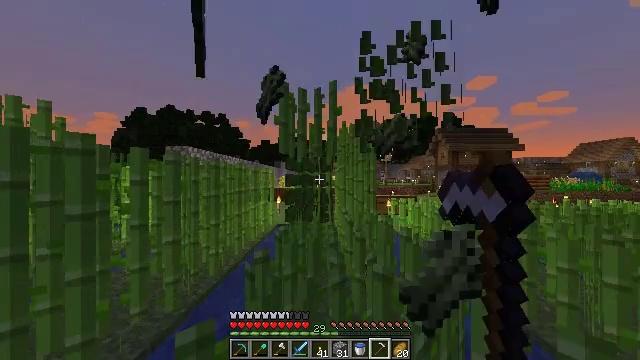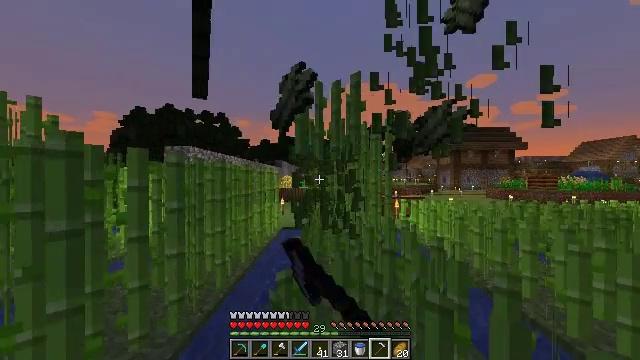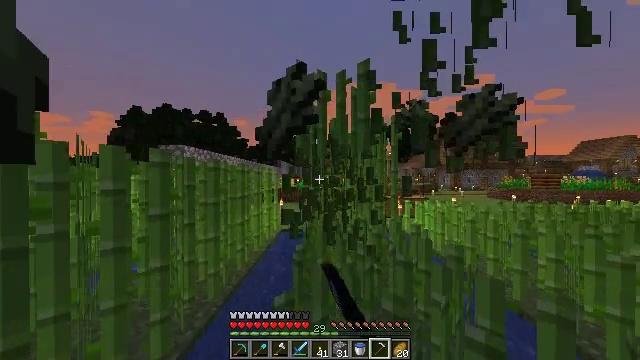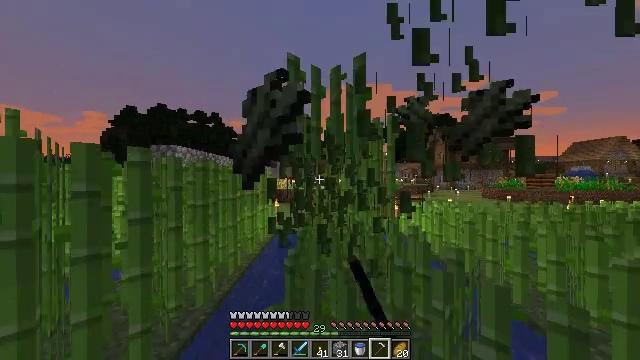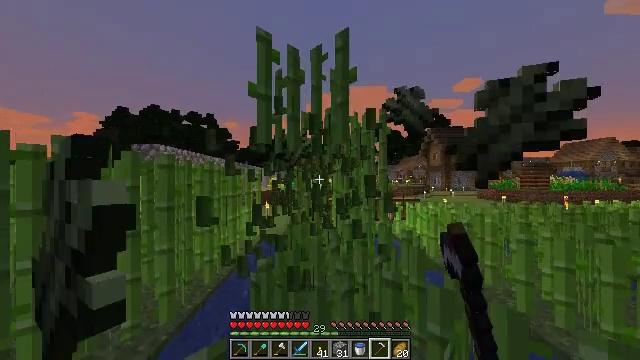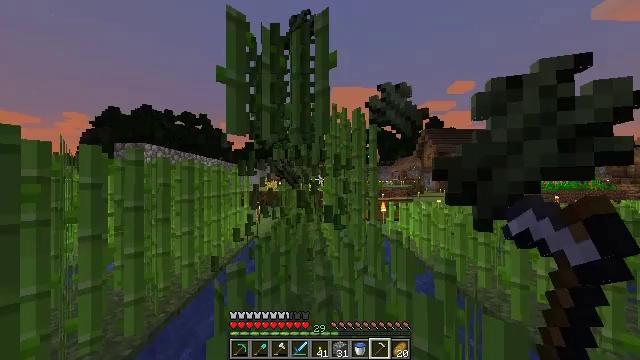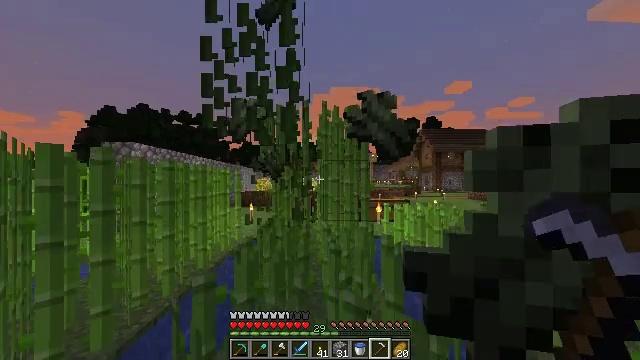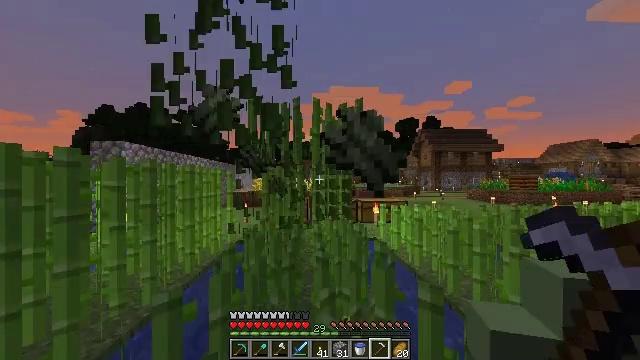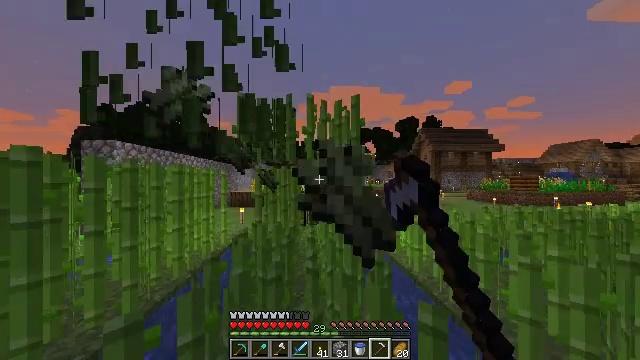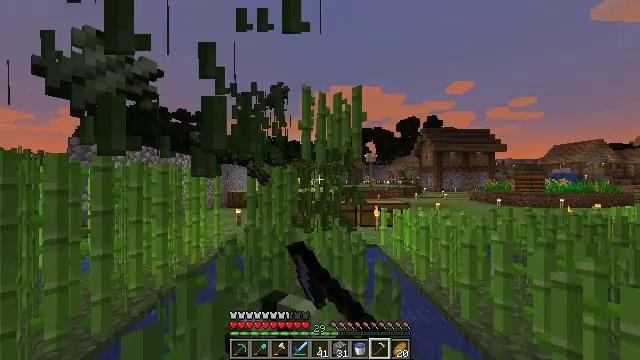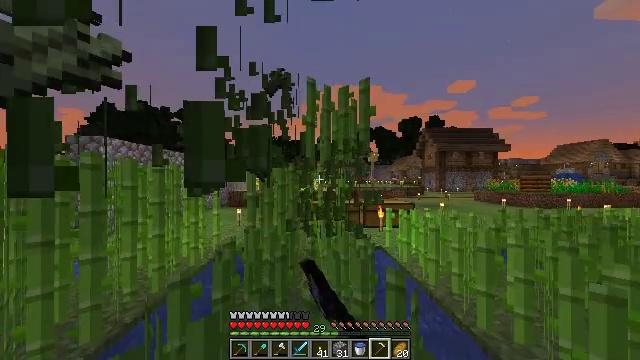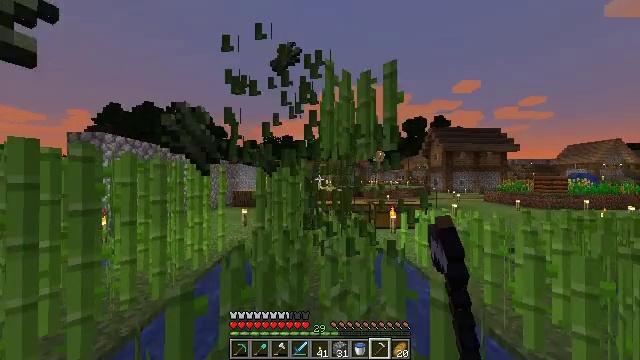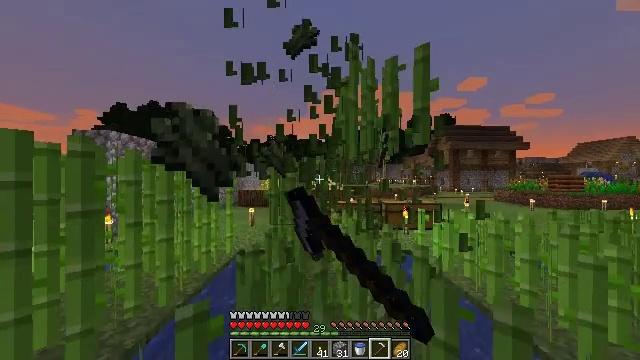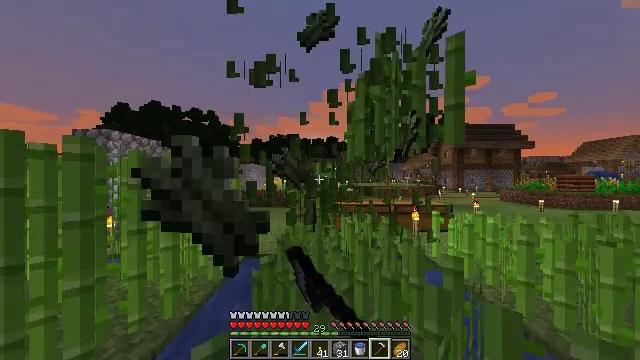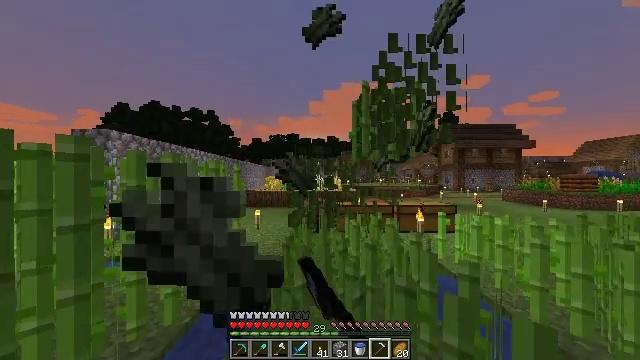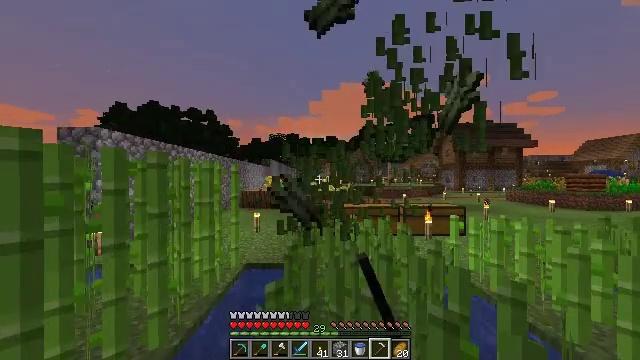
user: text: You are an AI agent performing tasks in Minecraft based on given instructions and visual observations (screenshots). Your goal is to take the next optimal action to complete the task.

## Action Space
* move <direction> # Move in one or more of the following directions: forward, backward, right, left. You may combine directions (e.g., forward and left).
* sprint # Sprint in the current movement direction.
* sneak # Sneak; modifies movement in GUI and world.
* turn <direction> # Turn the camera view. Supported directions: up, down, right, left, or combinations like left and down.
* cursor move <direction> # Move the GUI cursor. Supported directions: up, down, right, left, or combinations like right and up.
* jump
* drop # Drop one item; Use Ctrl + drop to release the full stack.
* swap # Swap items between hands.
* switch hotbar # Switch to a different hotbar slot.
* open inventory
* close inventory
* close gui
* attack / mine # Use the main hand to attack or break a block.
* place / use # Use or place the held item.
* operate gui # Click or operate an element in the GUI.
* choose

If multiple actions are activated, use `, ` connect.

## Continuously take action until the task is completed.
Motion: motion action
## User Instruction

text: Mine the sugar cane near rivers.
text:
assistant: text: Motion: move forward, sprint, attack / mine
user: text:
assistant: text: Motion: move forward and move right, sprint, attack / mine
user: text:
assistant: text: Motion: move forward and move right, sprint, attack / mine
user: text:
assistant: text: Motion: move forward and move right, sprint, turn right, attack / mine
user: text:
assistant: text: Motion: move forward and move right, sprint, turn right, attack / mine
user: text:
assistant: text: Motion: move forward and move right, sprint, attack / mine
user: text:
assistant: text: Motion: move forward, sprint, attack / mine
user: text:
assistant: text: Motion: move forward, sprint, attack / mine
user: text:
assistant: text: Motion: move forward and move left, sprint, attack / mine
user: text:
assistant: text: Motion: move forward and move left, sprint, attack / mine
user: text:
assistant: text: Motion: move forward and move left, sprint, attack / mine
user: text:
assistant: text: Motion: move forward and move left, sprint, attack / mine
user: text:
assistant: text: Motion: move forward and move left, sprint, attack / mine
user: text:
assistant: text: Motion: move forward, sprint, attack / mine
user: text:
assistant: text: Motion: move forward and move right, sprint, attack / mine
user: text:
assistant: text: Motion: move forward and move right, sprint, attack / mine
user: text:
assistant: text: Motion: move forward and move right, sprint, attack / mine
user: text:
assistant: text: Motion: move forward and move right, sprint, attack / mine
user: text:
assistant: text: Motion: move forward and move right, sprint, attack / mine
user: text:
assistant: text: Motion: move forward, sprint, attack / mine
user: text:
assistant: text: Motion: move forward, sprint, attack / mine
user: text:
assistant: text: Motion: move forward and move left, sprint, attack / mine
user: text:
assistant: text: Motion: move forward and move left, sprint, attack / mine
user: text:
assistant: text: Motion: move forward and move left, sprint
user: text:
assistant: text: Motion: move forward and move left, sprint
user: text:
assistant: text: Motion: move forward and move left, sprint
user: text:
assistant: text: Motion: move forward, sprint
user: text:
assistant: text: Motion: move forward and move right, sprint
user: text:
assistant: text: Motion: move forward and move right, sprint, turn right and up
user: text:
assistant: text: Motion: move forward and move right, sprint